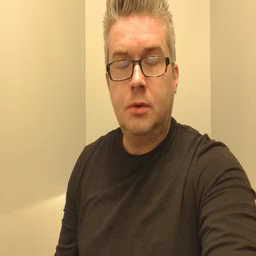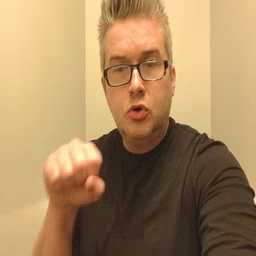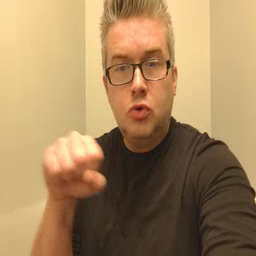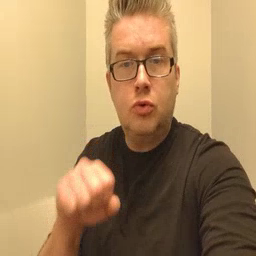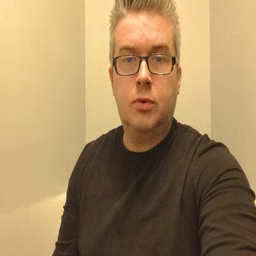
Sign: shoe